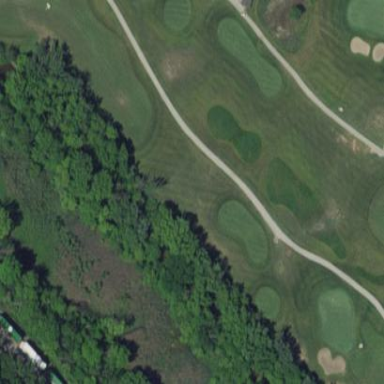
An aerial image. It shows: Scenic golf fairway.